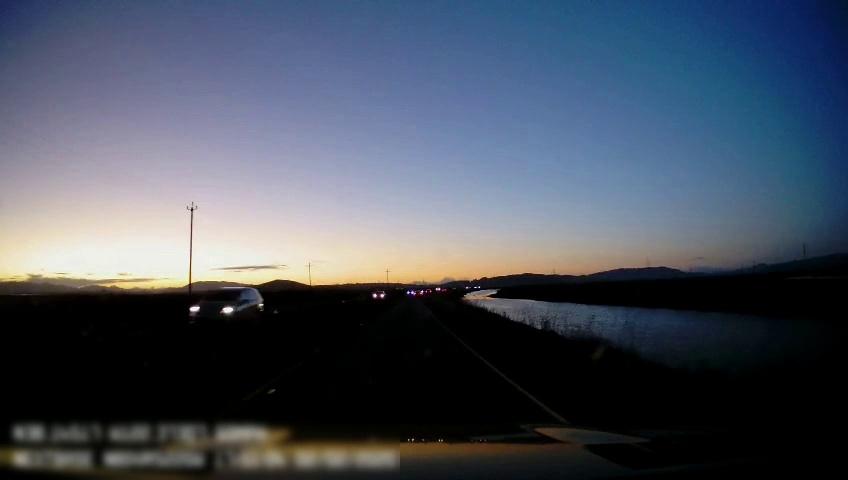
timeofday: Dusk/Dawn/Twilight
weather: Sunny
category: Drivable Space
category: Vehicles | SUV
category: Vehicles | Car
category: Lanes | Current Lane
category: Lanes | Current Lane